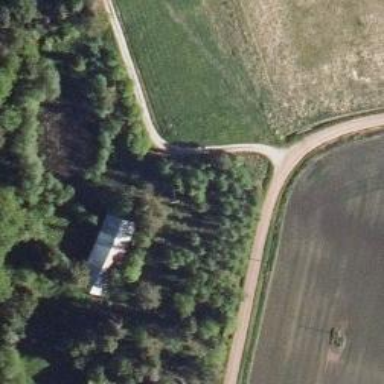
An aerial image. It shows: Unclassified road.